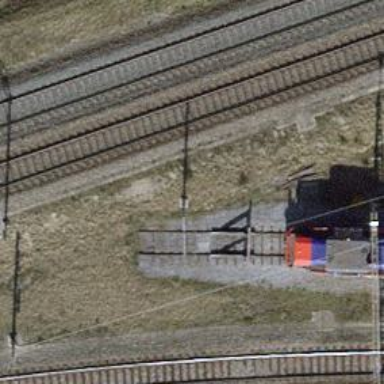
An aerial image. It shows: Railway buffer stop.